Interaction volume radius: 10 \u00c5
Interaction volume height: 20 \u00c5
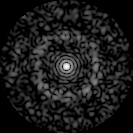
Disorder parameter: 0.8455